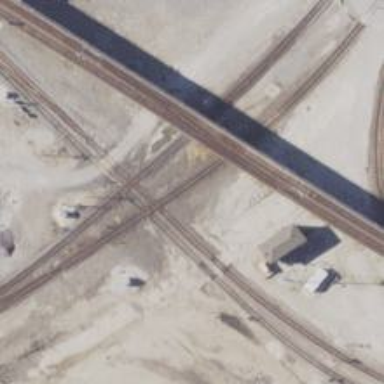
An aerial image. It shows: Railway crossing.